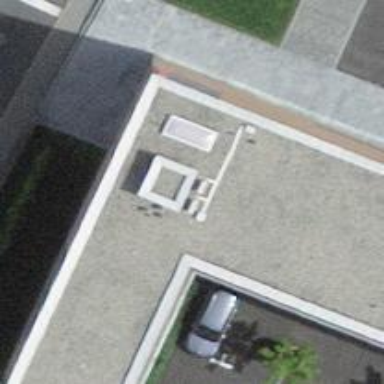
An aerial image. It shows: Bank.